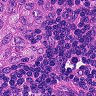
Metastatic tissue present: no